Question: The output from the 'postscript' function is generating clipped output. See the legend on the right side of the figure below, the last legend entry should read SBW-25. I've tried changing the 'width' argument to 'postscript' but this has had no effect. I've also tried manually editting the bounding box in generated postscript but this also has had no effect.

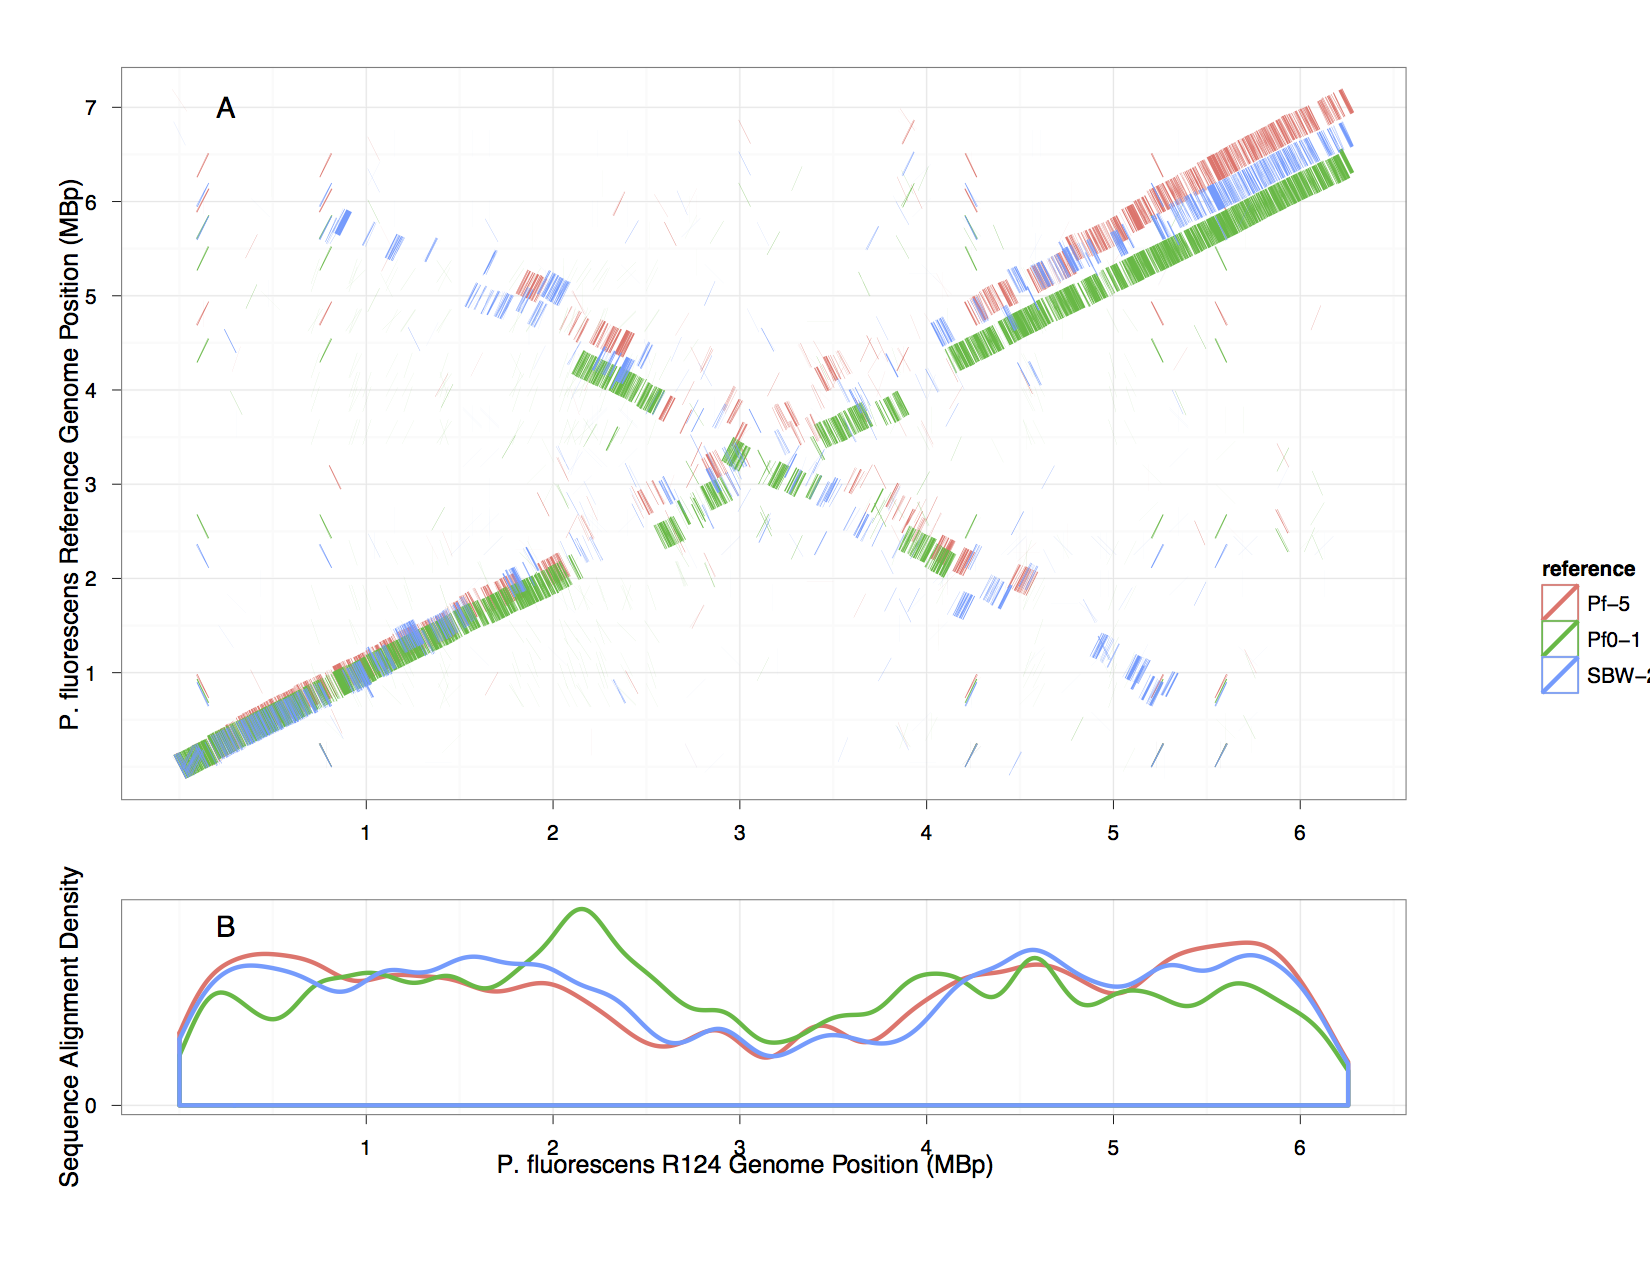
Answer: Wihtout a reproducible example, it is hard to diagnose, but here are some things to try.
If you are viewing the postscript in <URL>.
If you save to a different format (PDF, PNG, whatever), do you get the same effect?
If all else fails, try manually changing the legend position with
'''
p + opts(legend.position = whatever)
'''